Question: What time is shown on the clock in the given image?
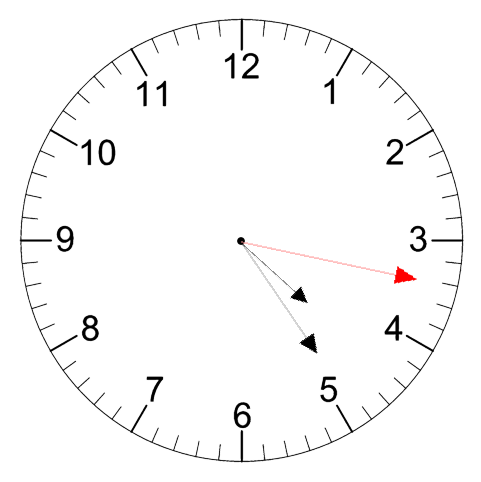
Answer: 04:24:17